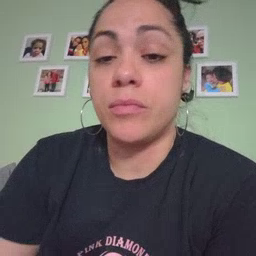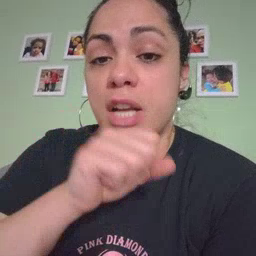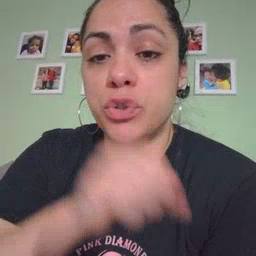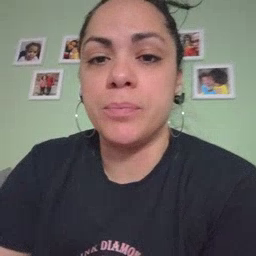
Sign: icecream